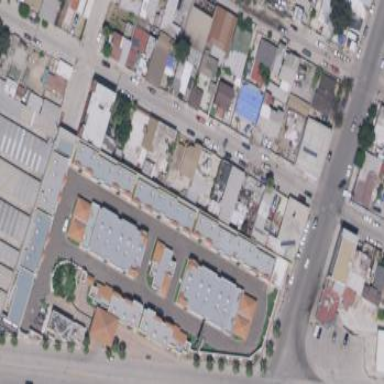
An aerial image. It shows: Motel building.